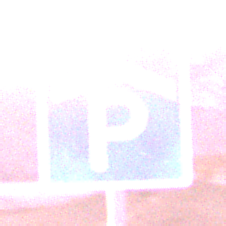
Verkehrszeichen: Parkhaus
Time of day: Dawn
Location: Outdoor (Nature)
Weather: PartlyCloudy
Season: NotSpecified
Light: Natural